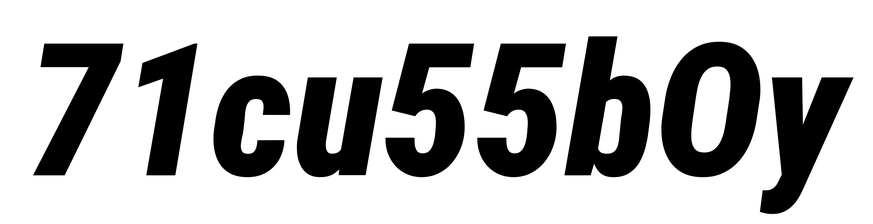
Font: Roboto-Italic_Condensed_Black_Italic